Question: I've created one jsfiddle for the same <URL>
sample HTML code
'''
<div ng-app="myAppModule" ng-controller="someController">
<!-- Show the name in the browser -->
<!-- Bind the input to the name -->
<span ng-bind="showImage"></span>
</div>
<script>
</script>
'''
sample angular js code
'''
var myApp = angular.module('myAppModule', []);
myApp.controller('someController', function($scope) {
// do some stuff here
$scope.showImage="<a class='fancybox' href='http://i.imgur.com/9VFmFrN.jpg' data-fancybox-group='gallery' title='Personalized Title'><img class='MaxUploadedSmallSized' src='http://i.imgur.com/9VFmFrNs.jpg' alt=''></a>";
'''
I'm trying to render image from angular js model on front end UI but it is coming as text.
I've tried $compile property of angular js too but that is not working too.
snapshot

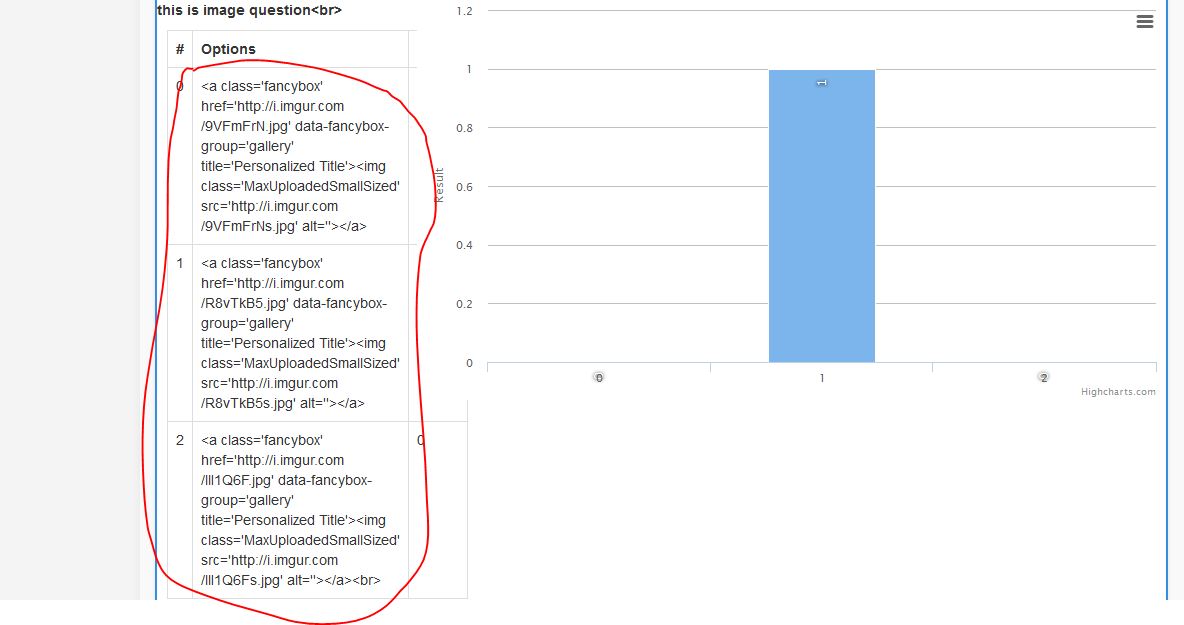
Answer: Add a data structure to your controller that contains the relevant informations:
'''
$scope.showImage=[];
$scope.showImage.Link='http://i.imgur.com/9VFmFrN.jpg';
$scope.showImage.Source='http://i.imgur.com/9VFmFrN.jpg';
$scope.showImage.Title='Personalized Title';
'''
The access it in your html as if you are using a template engine:
'''
<div>
<a class='fancybox' ng-href='{{showImage.Link}}' data-fancybox-group='gallery' title='{{showImage.Title}}'><img class='MaxUploadedSmallSized' ng-src='{{showImage.Source}}' alt=''></a>
</div>
'''
Look here: <URL>